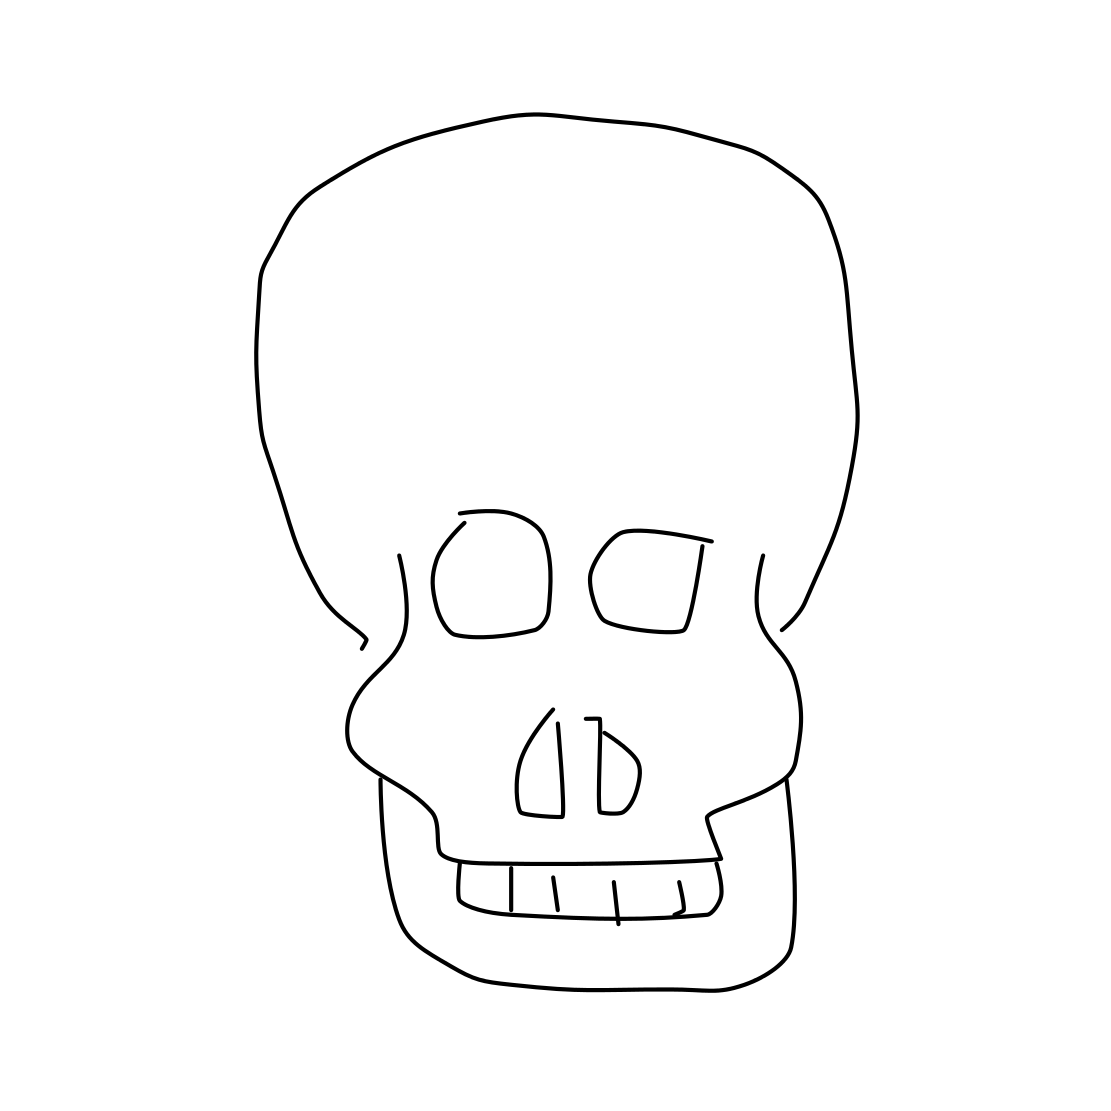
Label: skull